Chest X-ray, PA view. Patient: 61 years old, sex F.
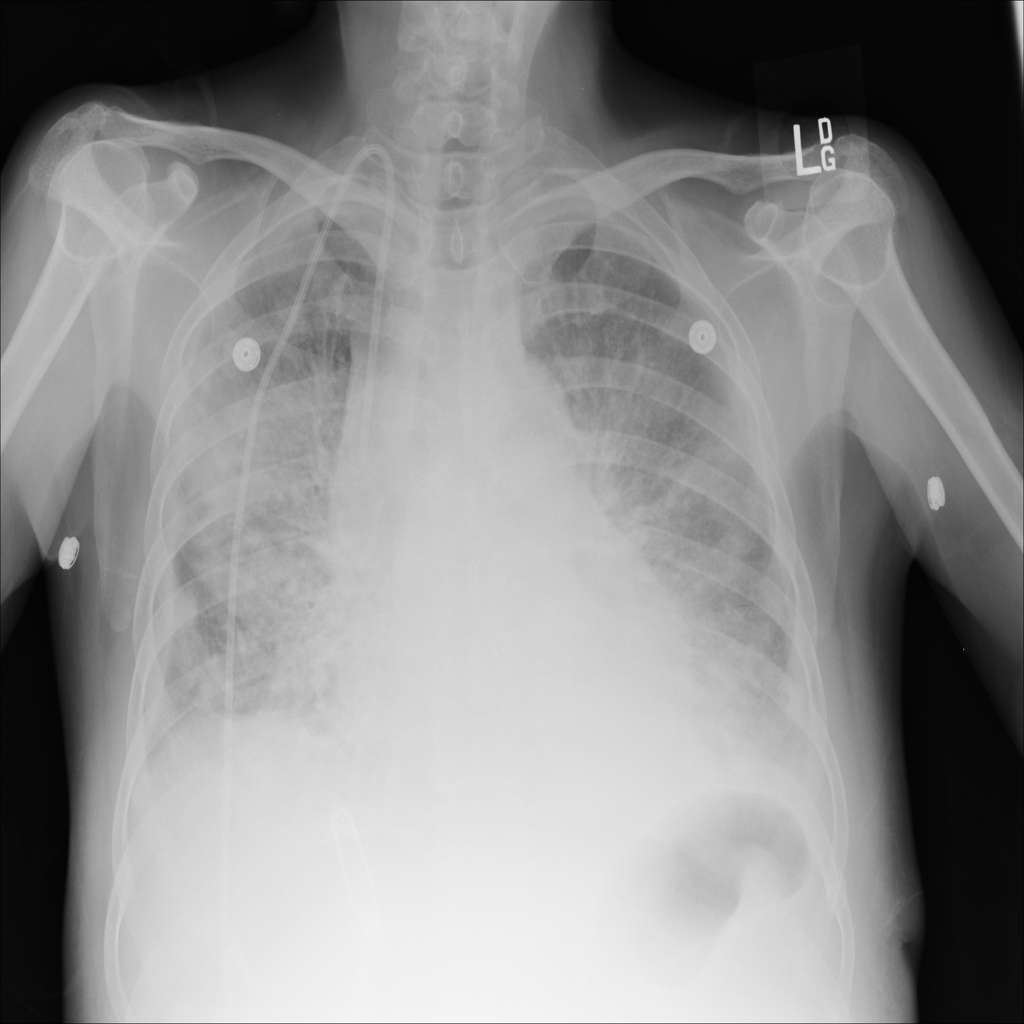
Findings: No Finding